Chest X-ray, PA view. Patient: 56 years old, sex F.
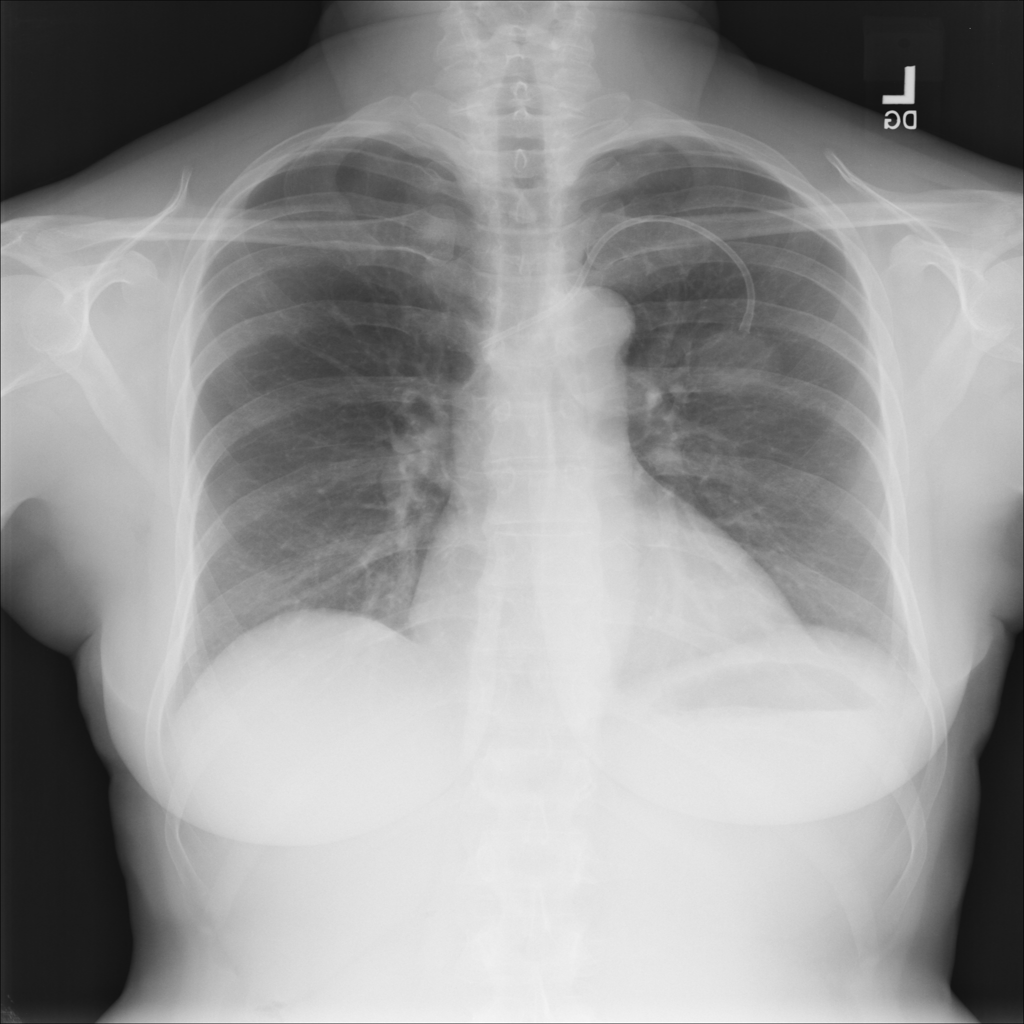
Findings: No Finding